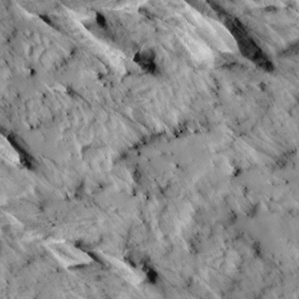
Label: non_frost